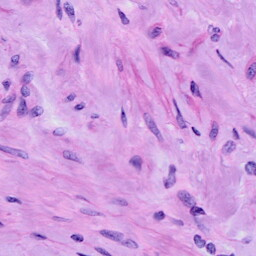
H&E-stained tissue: Cervix